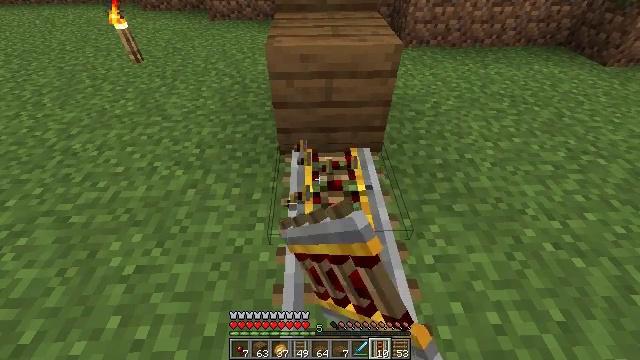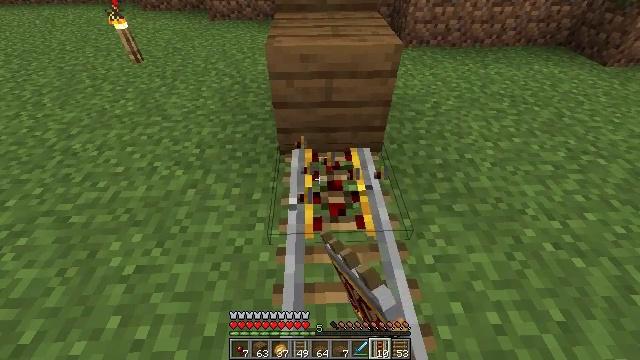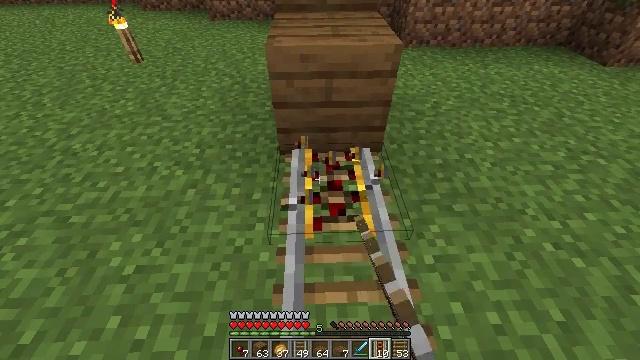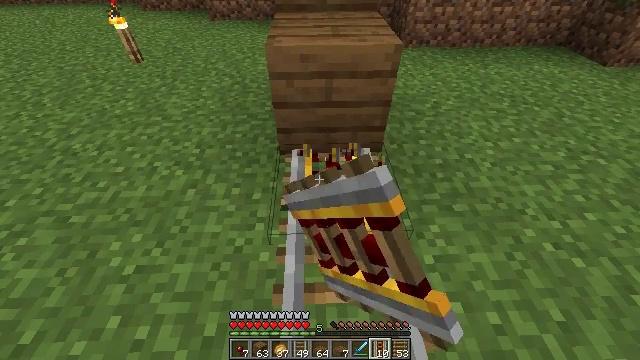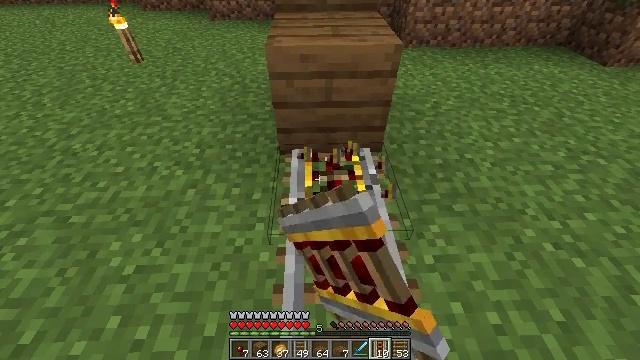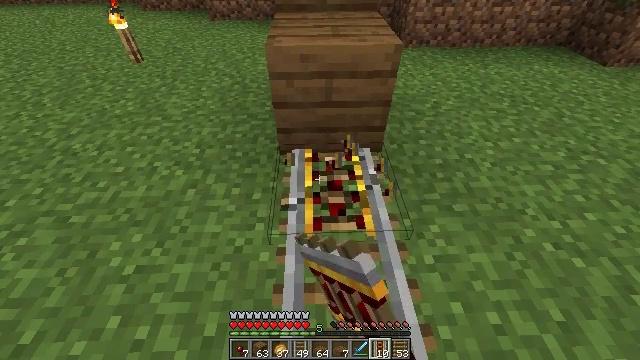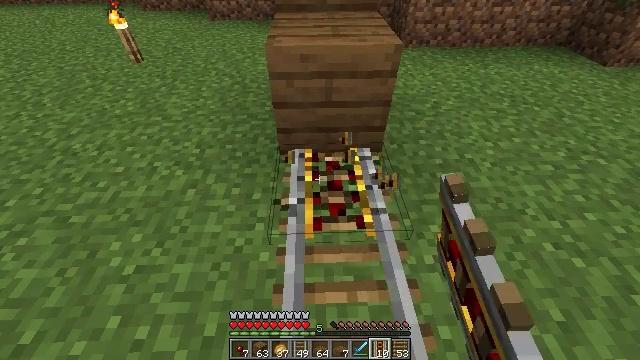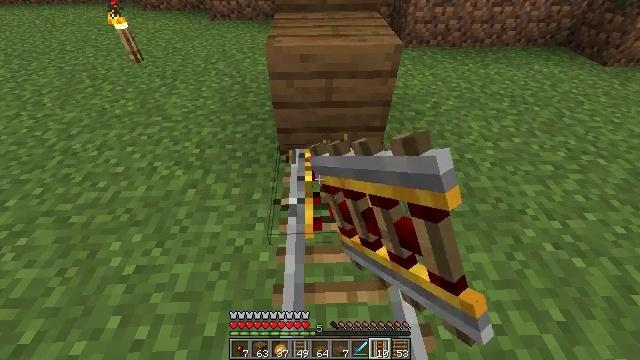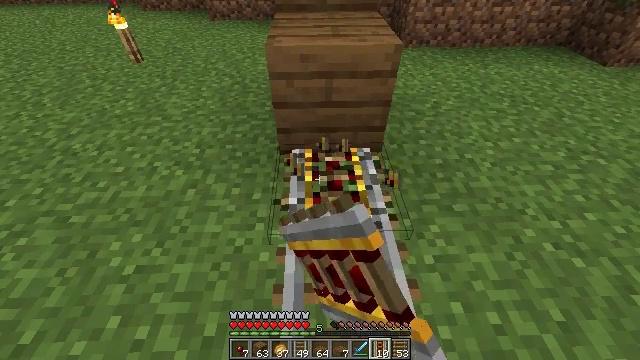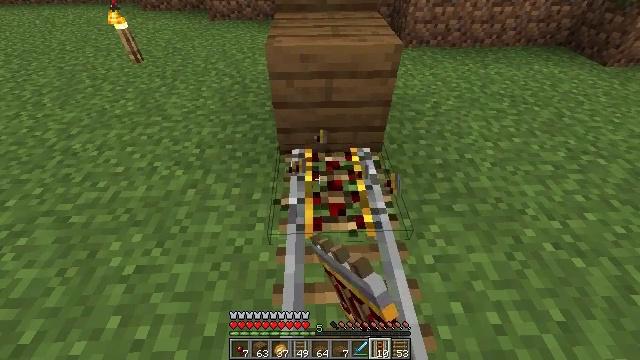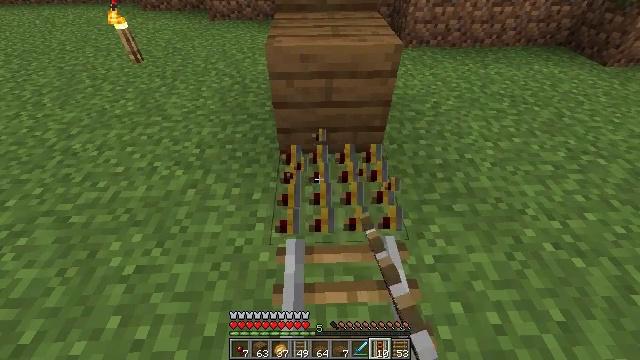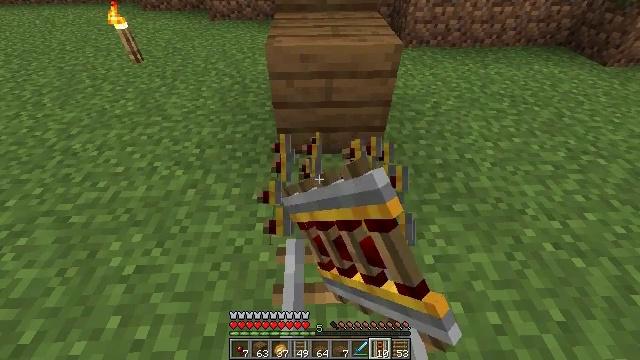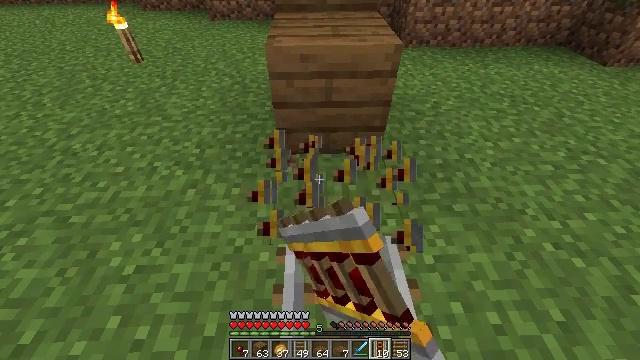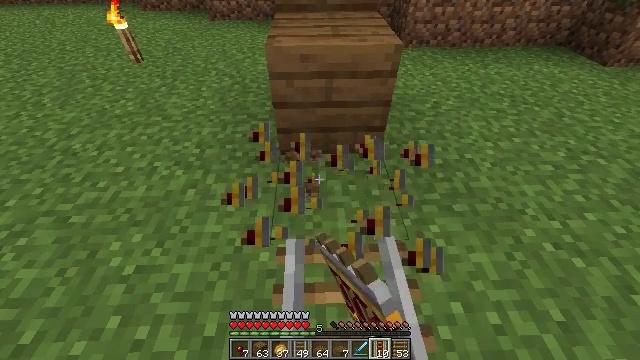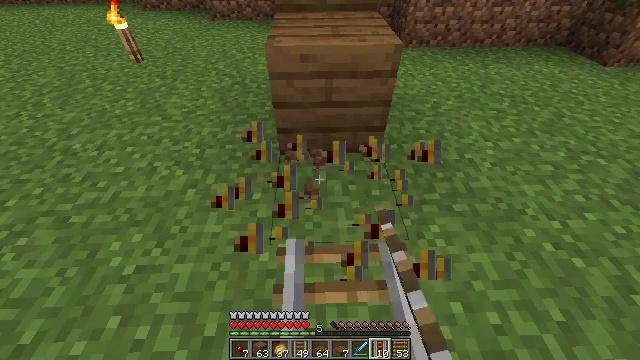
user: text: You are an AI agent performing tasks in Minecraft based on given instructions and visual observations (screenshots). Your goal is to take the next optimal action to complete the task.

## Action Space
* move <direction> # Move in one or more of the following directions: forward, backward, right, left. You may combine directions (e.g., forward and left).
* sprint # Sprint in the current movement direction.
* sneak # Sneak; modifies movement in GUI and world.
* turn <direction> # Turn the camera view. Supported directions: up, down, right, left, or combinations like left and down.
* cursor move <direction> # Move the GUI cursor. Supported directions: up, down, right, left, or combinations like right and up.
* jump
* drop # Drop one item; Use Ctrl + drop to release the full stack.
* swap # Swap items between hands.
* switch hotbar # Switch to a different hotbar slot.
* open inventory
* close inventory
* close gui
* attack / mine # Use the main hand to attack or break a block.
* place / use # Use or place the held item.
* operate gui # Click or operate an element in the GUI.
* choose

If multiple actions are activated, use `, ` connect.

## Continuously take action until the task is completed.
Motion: motion action
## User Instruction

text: Attack the powered rail to remove it.
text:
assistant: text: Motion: attack / mine
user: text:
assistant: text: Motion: attack / mine
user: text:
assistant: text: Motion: attack / mine
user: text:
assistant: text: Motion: attack / mine
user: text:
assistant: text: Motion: attack / mine
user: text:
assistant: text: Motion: attack / mine
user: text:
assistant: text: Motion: attack / mine
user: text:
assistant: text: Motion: attack / mine
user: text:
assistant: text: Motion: attack / mine
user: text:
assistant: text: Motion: attack / mine
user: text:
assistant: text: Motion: attack / mine
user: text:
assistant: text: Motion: attack / mine
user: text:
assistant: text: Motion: attack / mine
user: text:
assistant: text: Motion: attack / mine
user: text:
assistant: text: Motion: attack / mine